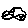
Label: car